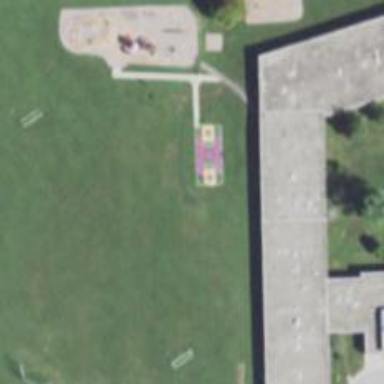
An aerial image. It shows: Soccer pitch for leisureland activities.